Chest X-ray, PA view. Patient: 44 years old, sex F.
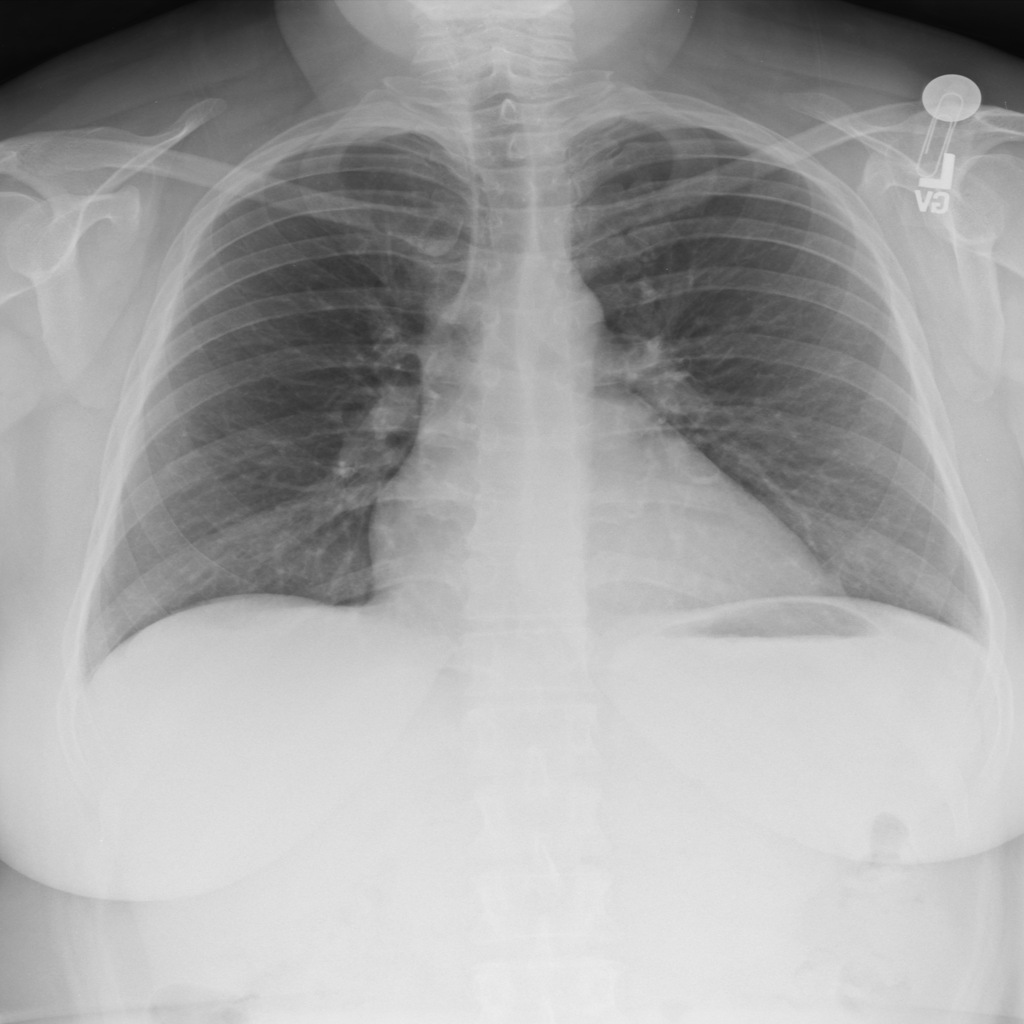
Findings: Cardiomegaly